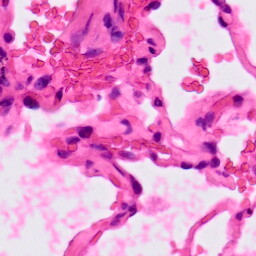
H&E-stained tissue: Lung